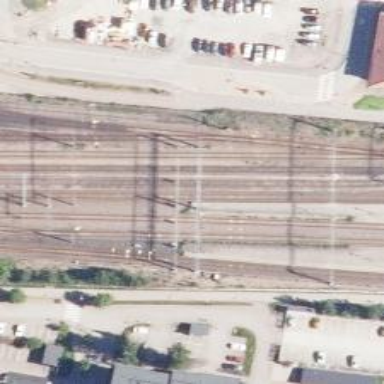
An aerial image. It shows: Railway signal.